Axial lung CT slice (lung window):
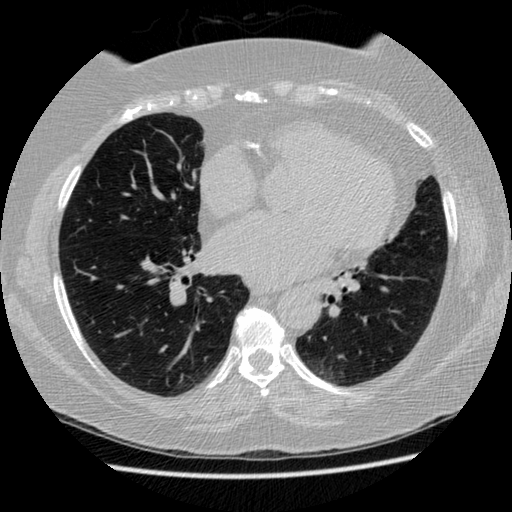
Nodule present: no